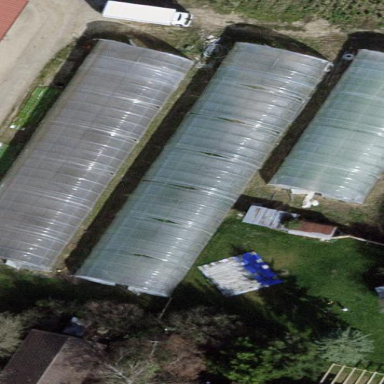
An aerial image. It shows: Area dedicated to greenhouse horticulture.